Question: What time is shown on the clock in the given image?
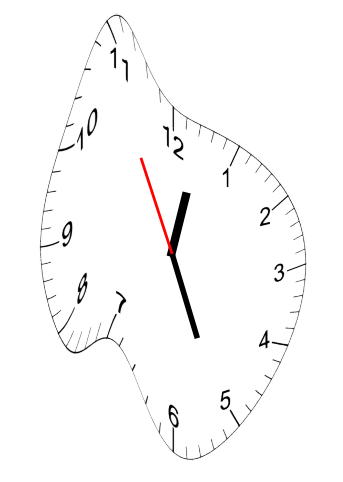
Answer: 12:25:55